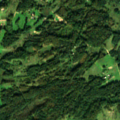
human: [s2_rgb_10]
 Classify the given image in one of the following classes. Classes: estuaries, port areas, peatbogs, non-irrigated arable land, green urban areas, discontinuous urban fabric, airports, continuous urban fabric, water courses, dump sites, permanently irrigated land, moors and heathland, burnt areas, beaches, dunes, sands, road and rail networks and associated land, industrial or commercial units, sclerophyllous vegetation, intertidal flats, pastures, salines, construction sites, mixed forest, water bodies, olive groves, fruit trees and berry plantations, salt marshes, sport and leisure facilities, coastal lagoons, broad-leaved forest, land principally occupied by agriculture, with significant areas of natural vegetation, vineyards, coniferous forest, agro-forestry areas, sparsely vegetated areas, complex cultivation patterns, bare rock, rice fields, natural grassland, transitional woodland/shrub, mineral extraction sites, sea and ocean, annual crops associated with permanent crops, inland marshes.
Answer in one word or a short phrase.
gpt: pastures, land principally occupied by agriculture, with significant areas of natural vegetation, broad-leaved forest, transitional woodland/shrub, water bodies